Field crop: maize
Growth stage: 2
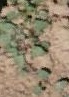
Species: convolvulus